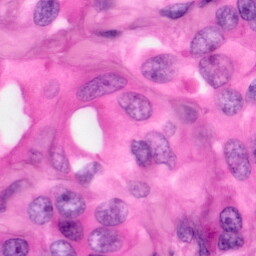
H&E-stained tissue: Pancreatic